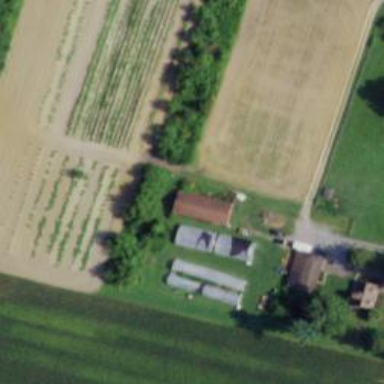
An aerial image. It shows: Farmyard area.